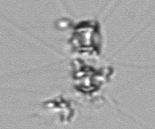
Label: Chaetoceros_didymus_TAG_external_flagellate